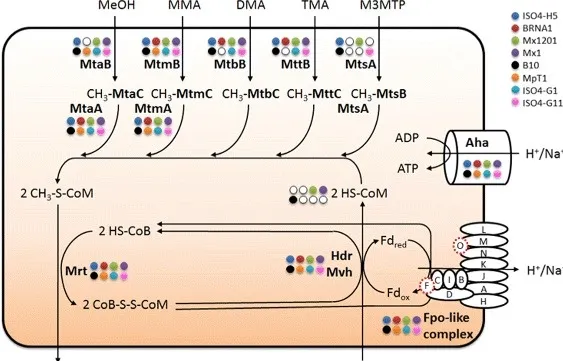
The proposed methanogenesis pathway in ISO4-H5 growing with hydrogen and methanol, mono-, di-, tri-methylamine, or methyl-3-methylthiopropionate. Two methyl groups are needed from the methyl donors for every two methane formed. Methyl groups from methanol (MeOH), monomethylamine (MMA), dimethylamine (DMA), trimethylamine (TMA) and methyl-3-methylthiopropionate (M3MTP) are transferred onto methyl-binding corrinoid proteins CH3-MtaC, CH3-MtmC, CH3-MtbC, CH3-MttC and CH3-MtsB by specific corrinoid methyl transferases MtaB, MtmB, MtbB, MttB and MtsA respectively. The methyl groups are then transferred from the corrinoid proteins to CoM by CoM methyltransferase MtaA, MtmA, and bifunctional MtsA. Methyl-CoM is reduced to methane by the methyl coenzyme M reductase Mrt complex with cofactor HS-CoB. Heterodisulfide reductase complex Hdr and hydrogenase complex Mvh couple electron bifurcation to cofactor regeneration, and are coupled to the Fpo-like complex to generate a membrane potential for ATP production. The H+ (or Na+) ratio to ATP is not known, and the reconstruction of the pathway is based on the schemes proposed by Lang et al. . The presence or absence of each gene or the complete pathway for coenzyme M synthesis, in members of Methanomassiliicoccales is highlighted by colored circles; a white circle indicates absence in a genome. The fpoF and fpoO genes that are not found in members of Methanomassiliicoccales but exist in M. barkeri are represented by dotted red circles in the Fpo-like complex.
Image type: pathology (fish)